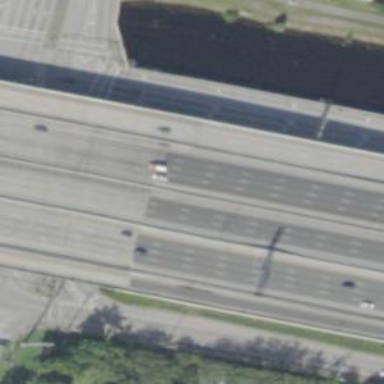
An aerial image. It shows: Motorway bridge.